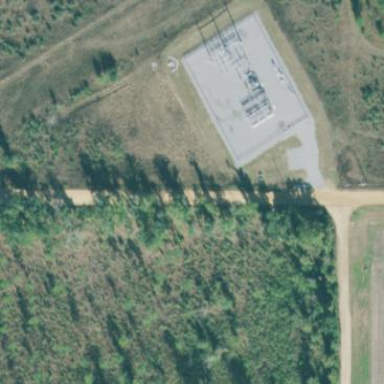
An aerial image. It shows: Distribution power substation secured by fence.